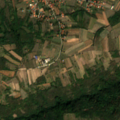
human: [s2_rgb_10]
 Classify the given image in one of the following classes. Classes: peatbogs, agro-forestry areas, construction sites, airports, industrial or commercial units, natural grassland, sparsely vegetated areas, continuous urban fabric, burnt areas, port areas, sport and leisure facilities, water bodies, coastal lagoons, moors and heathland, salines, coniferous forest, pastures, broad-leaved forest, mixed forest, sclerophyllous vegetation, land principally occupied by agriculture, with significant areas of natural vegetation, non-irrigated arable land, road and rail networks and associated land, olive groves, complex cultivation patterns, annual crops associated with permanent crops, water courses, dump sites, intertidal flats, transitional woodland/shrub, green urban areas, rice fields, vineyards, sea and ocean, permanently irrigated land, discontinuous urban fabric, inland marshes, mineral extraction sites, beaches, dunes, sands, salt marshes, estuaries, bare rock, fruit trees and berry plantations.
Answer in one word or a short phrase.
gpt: complex cultivation patterns, land principally occupied by agriculture, with significant areas of natural vegetation, broad-leaved forest